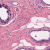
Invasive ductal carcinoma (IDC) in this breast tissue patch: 0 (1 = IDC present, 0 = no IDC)